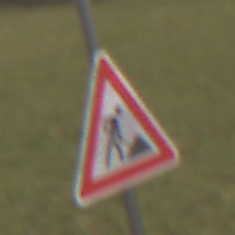
Verkehrszeichen: Arbeitsstelle
Umgebung: Outdoor, Nature
Tageszeit: Midday
Wetter: Overcast
Licht: Natural
Jahreszeit: NotSpecified
Kontrast: LowContrast